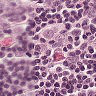
Metastatic tissue present: yes